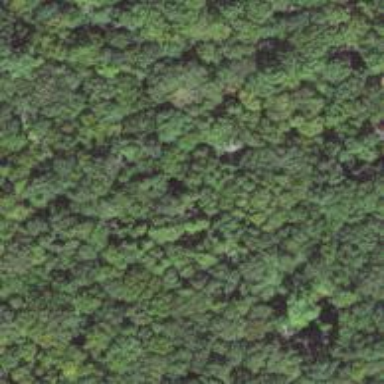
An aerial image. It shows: Mixed leaf woodland.